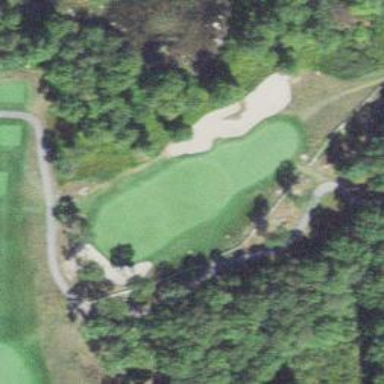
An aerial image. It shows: Picturesque green golfing area with grass land use.